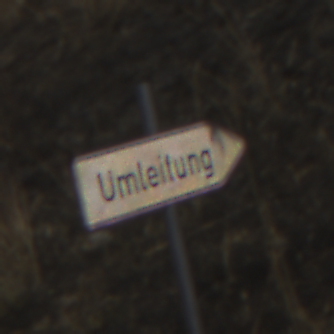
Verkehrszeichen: UmleitungswegweiserRechtsweisend
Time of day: Midday
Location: Outdoor (Nature)
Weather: Clear
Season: NotSpecified
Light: Natural